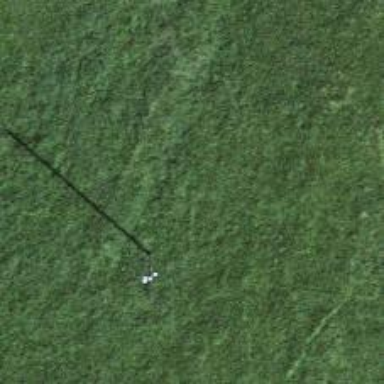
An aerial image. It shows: Power pole.